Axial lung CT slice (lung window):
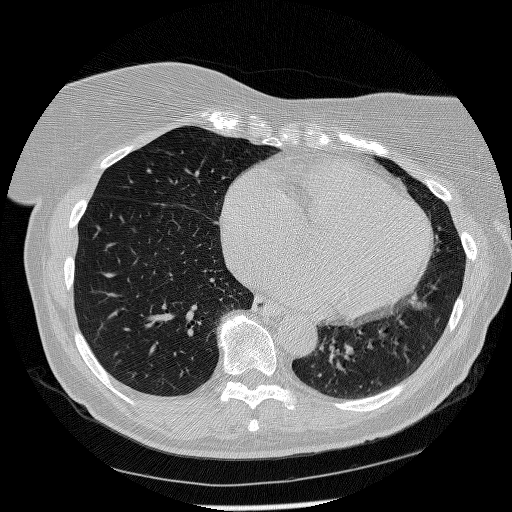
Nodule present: no